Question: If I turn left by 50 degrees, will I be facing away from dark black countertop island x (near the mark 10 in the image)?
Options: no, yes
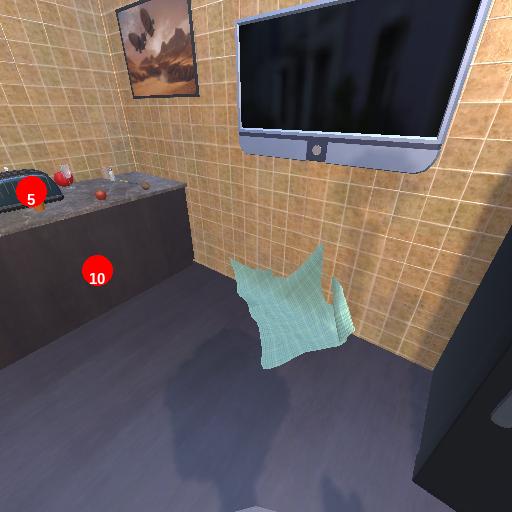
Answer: no